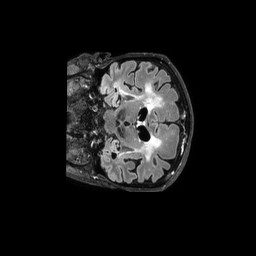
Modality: FLAIR
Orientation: coronal
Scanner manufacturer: philips
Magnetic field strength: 3 T
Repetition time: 4.8 s
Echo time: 0.34 s